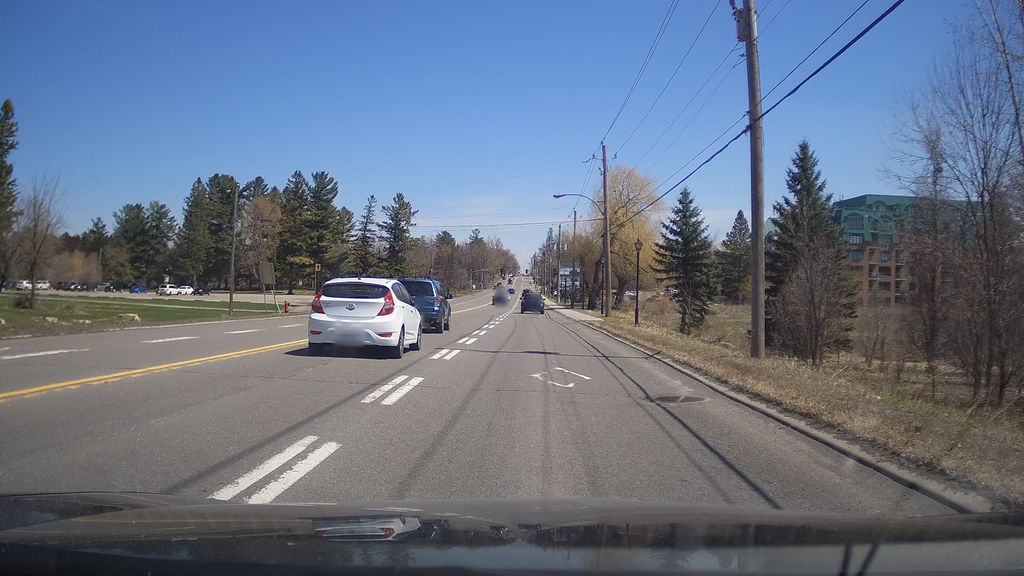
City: ottawa-gatineau